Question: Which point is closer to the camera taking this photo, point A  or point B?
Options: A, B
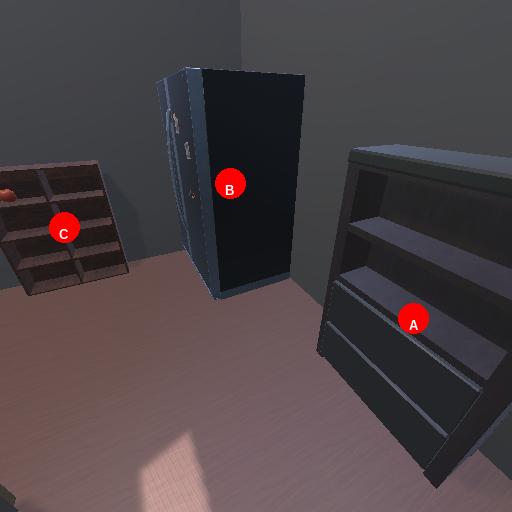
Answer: A